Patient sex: M
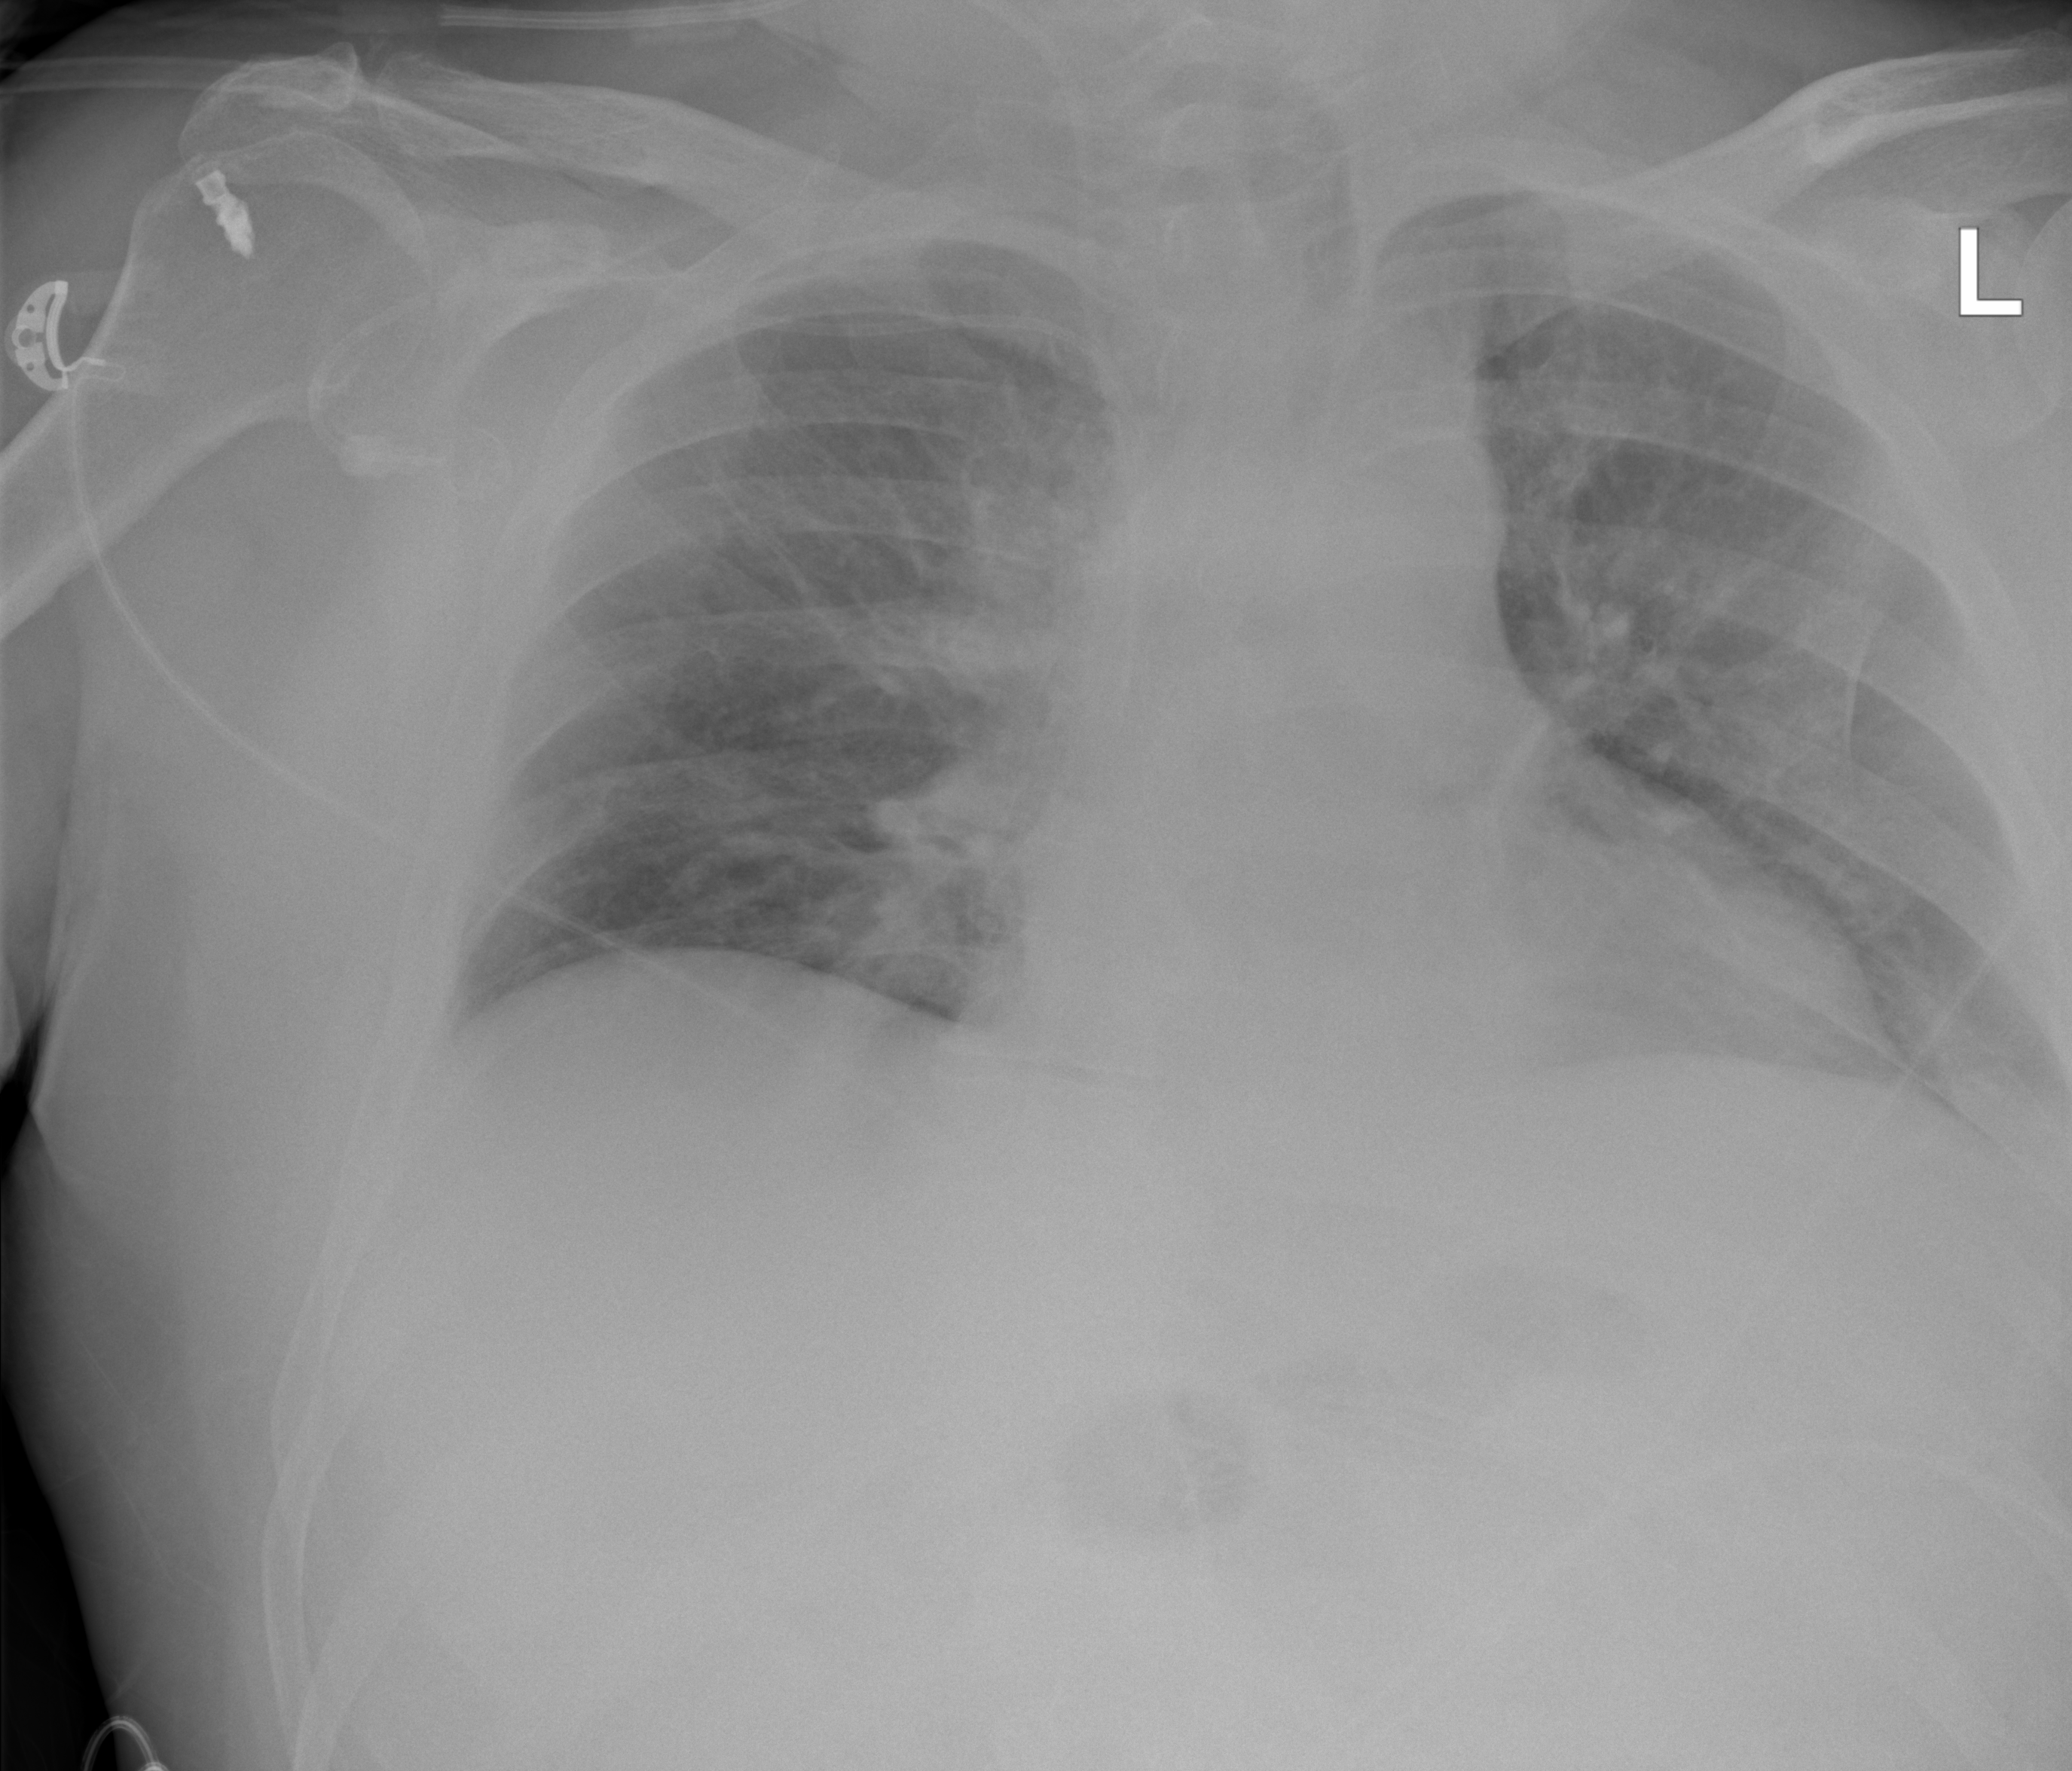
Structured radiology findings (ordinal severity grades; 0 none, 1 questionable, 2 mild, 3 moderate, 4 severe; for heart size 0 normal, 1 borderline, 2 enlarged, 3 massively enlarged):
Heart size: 2
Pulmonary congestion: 2
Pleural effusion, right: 0
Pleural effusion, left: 0
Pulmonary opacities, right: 0
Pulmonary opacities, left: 0
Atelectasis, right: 0
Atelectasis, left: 0